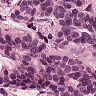
Metastatic tissue present: yes